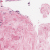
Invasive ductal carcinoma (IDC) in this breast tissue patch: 0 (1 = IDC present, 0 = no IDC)